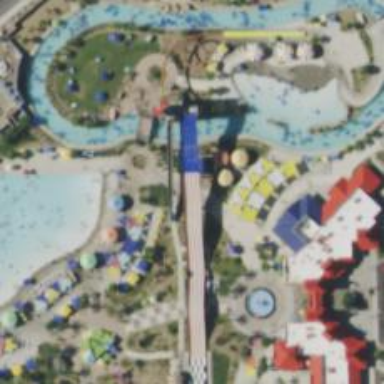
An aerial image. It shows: Water slide attraction.